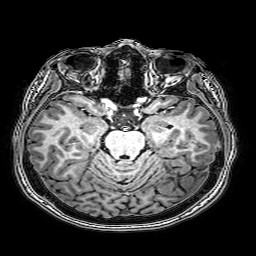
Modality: T1w
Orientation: coronal
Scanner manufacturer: philips
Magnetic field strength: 3 T
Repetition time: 0.0096 s
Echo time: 0.0046 s